Field crop: maize
Growth stage: 2
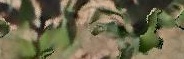
Species: maize